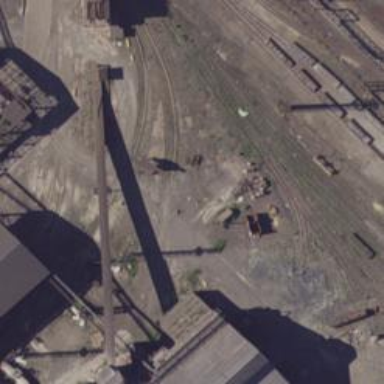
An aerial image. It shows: Rail spur service.